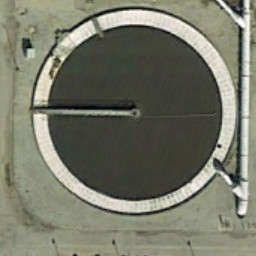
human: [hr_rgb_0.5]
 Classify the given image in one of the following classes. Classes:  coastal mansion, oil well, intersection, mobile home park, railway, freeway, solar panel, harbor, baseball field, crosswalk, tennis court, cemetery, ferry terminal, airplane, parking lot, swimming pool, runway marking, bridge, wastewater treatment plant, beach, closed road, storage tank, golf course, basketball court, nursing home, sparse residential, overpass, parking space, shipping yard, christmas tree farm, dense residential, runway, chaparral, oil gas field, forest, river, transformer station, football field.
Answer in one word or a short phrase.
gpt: wastewater treatment plant